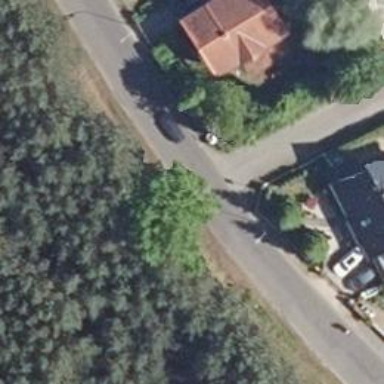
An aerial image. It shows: Smooth asphalt road in residential area.